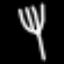
Label: fork